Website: apple
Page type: billing-address
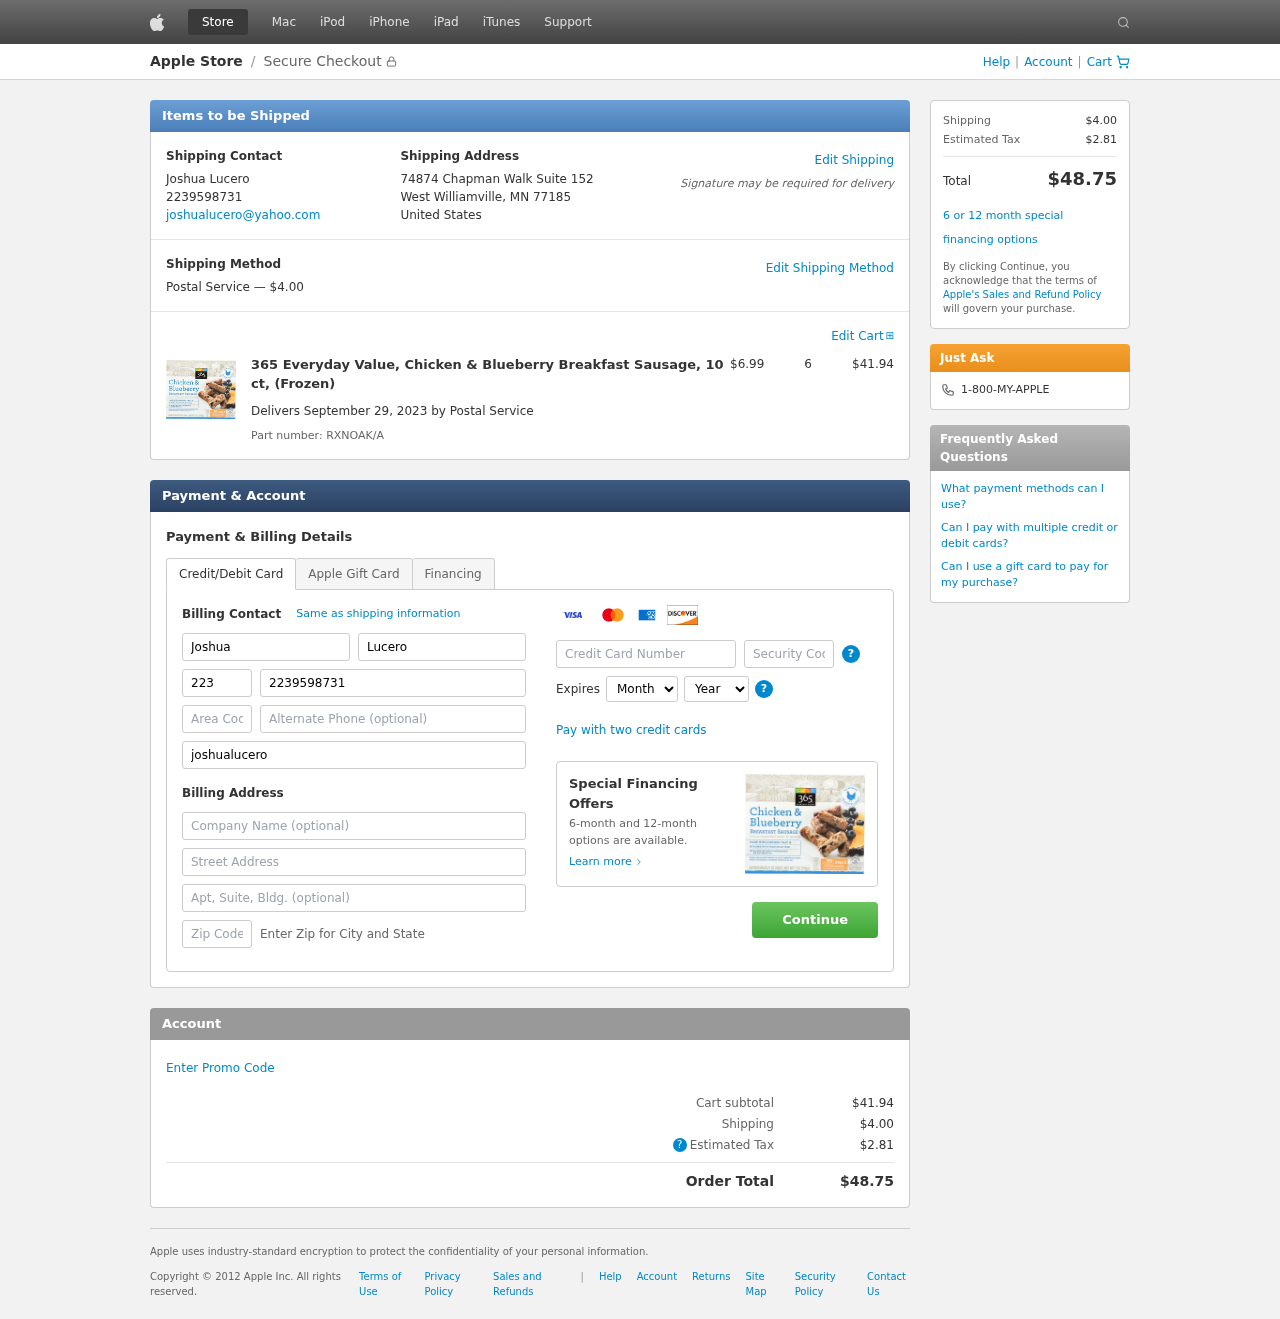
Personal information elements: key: PII_CARD_CVV
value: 133
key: PII_CARD_EXPIRY_MONTH
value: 10
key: PII_CARD_EXPIRY_YEAR
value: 29
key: PII_CARD_NUMBER
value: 2260 1383 4610 5009
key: PII_CITY_STATE_ZIP
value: West Williamville, MN 77185
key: PII_COMPANY
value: Cooper, Brown and Trevino
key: PII_COUNTRY
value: United States
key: PII_EMAIL
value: joshualucero@yahoo.com
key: PII_FIRSTNAME
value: Joshua
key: PII_FULLNAME
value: Joshua Lucero
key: PII_LASTNAME
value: Lucero
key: PII_PHONE
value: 2239598731
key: PII_PHONE_AREA
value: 223
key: PII_POSTCODE2
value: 59371
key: PII_STREET
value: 74874 Chapman Walk Suite 152
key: PII_STREET2
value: Apt. 471
Product elements: key: PRODUCT1_NAME
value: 365 Everyday Value, Chicken & Blueberry Breakfast Sausage, 10 ct, (Frozen)
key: PRODUCT1_PRICE
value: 6.99
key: PRODUCT1_QUANTITY
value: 6
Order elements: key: ORDER_SHIPPING_COST
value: $4.00
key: ORDER_SUBTOTAL
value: $41.94
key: ORDER_DELIVERY_DATE
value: September 29, 2023
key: ORDER_PART_NUMBER
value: RXNOAK/A
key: ORDER_TAX
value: $2.81
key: ORDER_TOTAL
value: $48.75